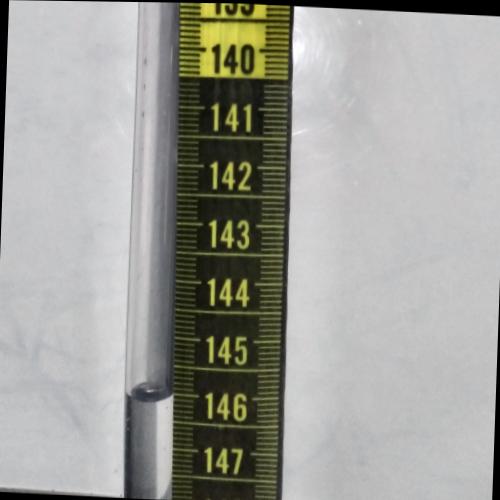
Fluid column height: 146.0 cm